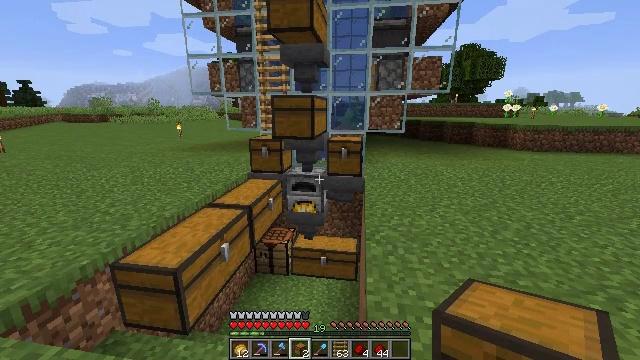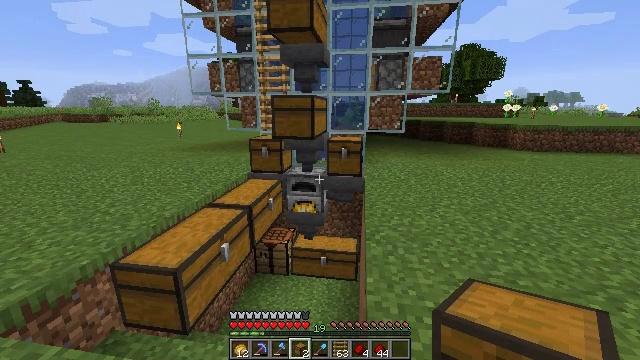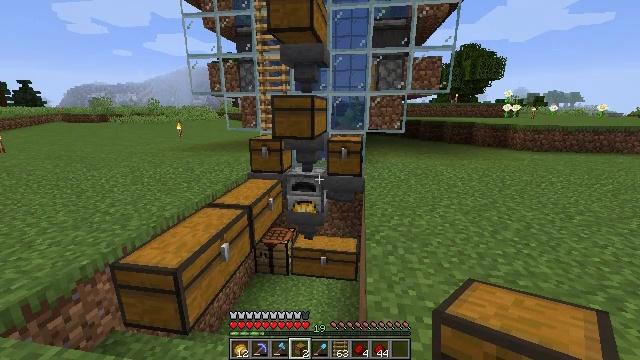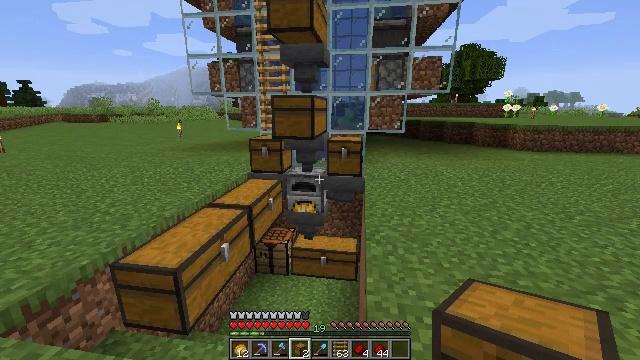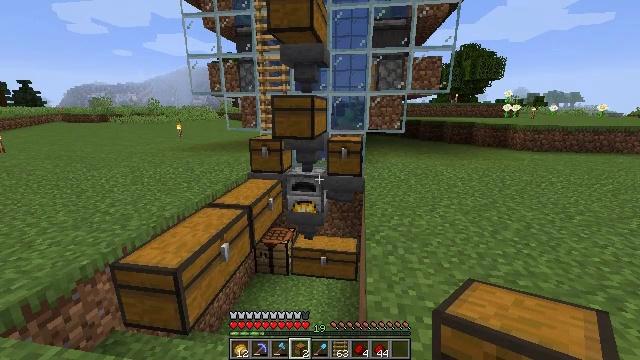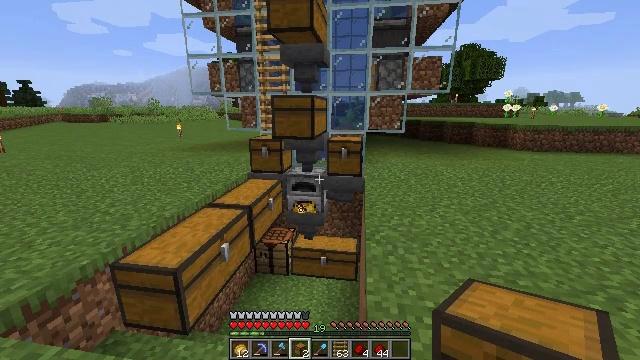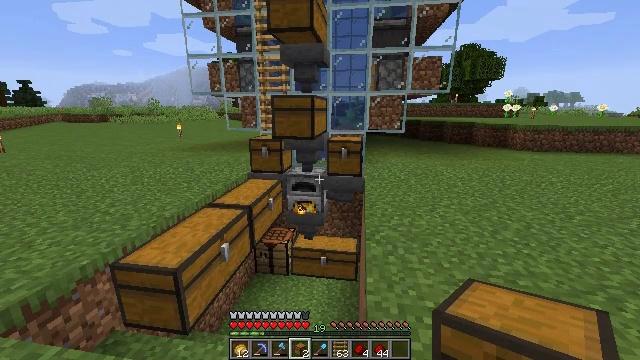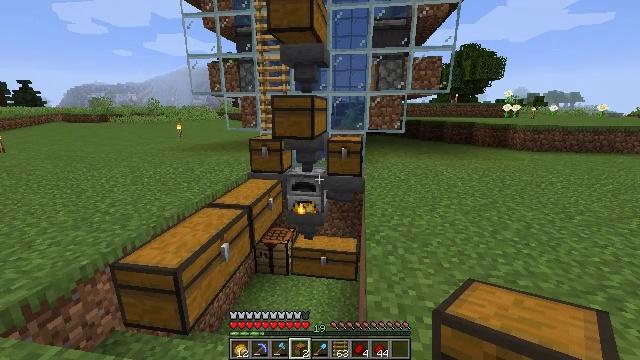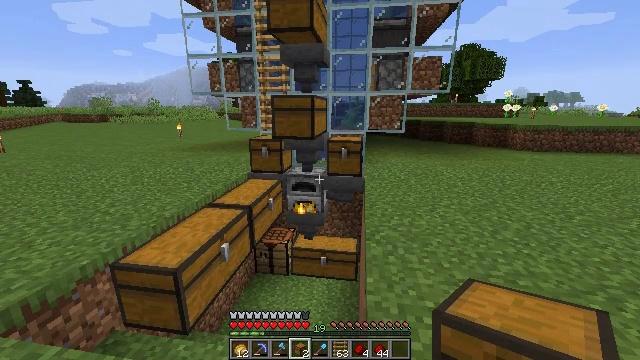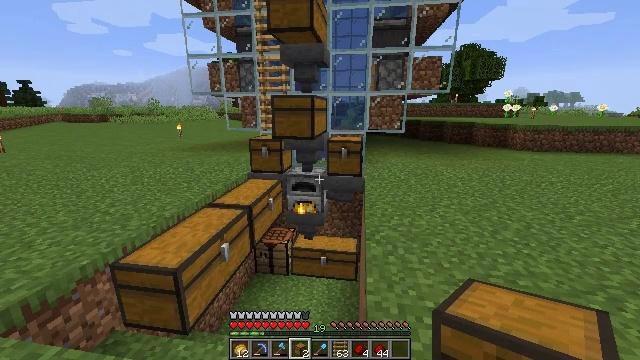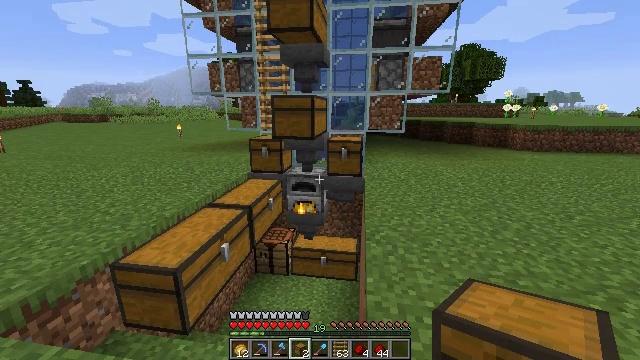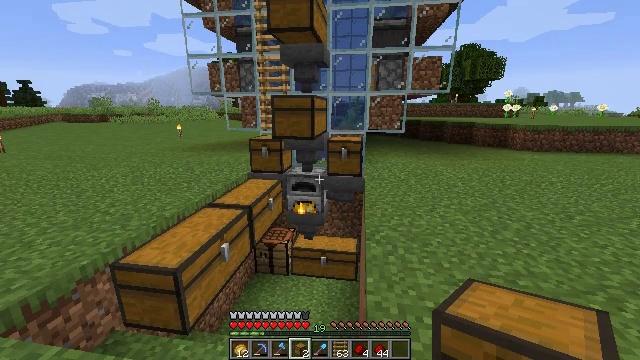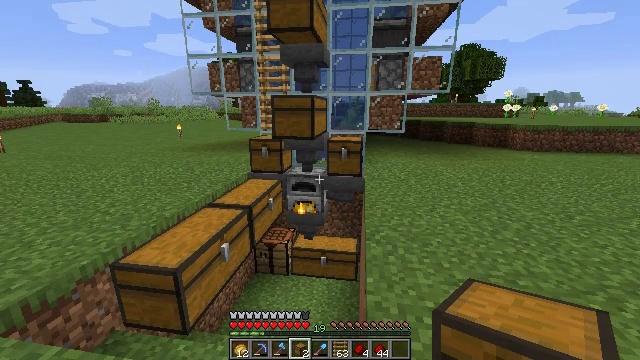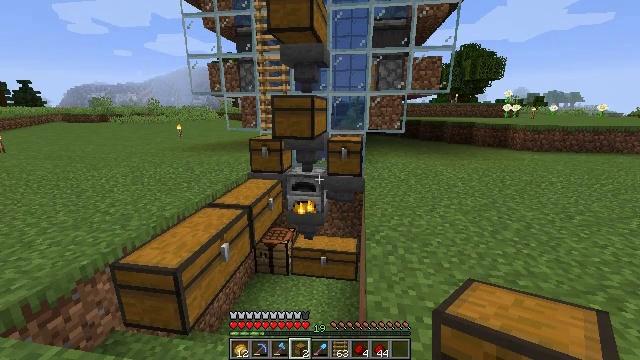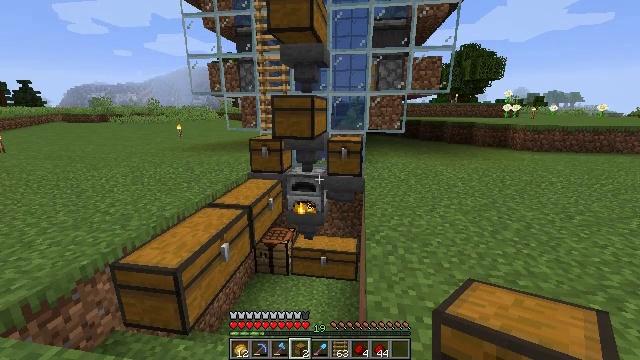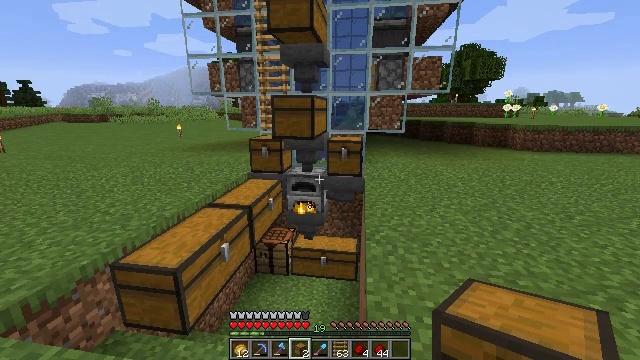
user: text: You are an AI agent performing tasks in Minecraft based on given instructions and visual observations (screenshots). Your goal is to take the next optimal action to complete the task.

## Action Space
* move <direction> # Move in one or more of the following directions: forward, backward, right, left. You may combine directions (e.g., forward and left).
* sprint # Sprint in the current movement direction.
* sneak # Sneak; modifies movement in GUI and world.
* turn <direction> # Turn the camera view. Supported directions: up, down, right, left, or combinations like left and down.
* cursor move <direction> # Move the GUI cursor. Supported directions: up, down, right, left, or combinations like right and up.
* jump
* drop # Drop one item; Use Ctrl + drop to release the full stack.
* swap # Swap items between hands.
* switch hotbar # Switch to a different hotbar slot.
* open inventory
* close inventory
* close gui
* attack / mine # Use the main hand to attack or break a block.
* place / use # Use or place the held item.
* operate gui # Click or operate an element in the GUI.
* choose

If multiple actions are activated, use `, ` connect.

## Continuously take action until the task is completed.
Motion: motion action
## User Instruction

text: Mine the chest to collect it.
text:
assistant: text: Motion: no_op
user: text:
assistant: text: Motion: no_op
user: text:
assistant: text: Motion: no_op
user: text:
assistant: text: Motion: no_op
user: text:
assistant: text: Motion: no_op
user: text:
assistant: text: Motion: no_op
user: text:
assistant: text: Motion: no_op
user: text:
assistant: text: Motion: no_op
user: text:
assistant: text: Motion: no_op
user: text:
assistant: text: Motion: no_op
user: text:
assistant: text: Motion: no_op
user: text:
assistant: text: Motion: no_op
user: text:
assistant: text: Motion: no_op
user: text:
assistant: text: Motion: no_op
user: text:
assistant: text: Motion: no_op
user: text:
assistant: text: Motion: no_op
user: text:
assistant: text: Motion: no_op
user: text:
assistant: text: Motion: no_op
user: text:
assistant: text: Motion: no_op
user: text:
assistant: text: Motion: no_op
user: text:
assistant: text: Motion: no_op
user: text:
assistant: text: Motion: no_op
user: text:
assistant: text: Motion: no_op
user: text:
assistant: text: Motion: no_op
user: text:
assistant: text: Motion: no_op
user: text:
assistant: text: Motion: no_op
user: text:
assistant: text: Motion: no_op
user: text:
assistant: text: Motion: no_op
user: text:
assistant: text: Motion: no_op
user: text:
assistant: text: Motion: no_op